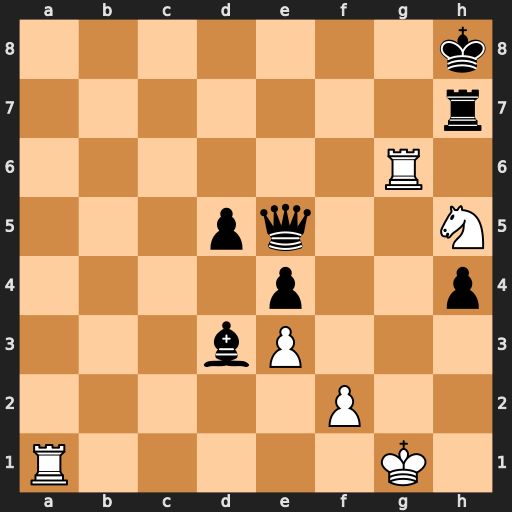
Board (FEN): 7k/7r/6R1/3pq2N/4p2p/3bP3/5P2/R5K1
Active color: w
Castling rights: -
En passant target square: -
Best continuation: Ra8+ Qe8 Rxe8#